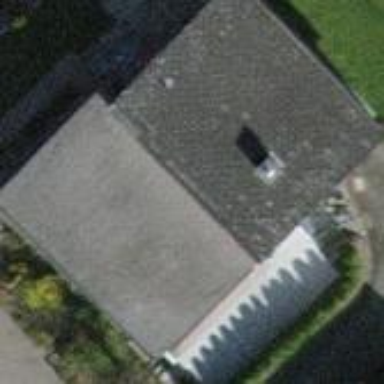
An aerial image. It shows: Detached building.